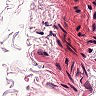
Metastatic tissue present: no